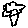
Label: tree